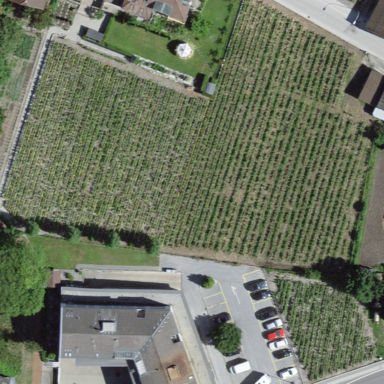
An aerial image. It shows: Vineyard where grapes are grown.